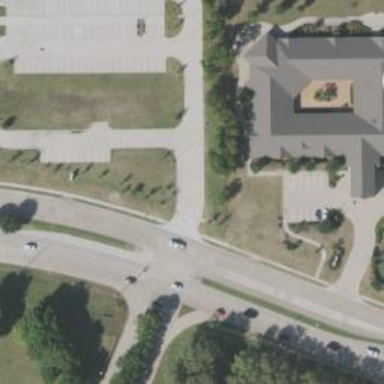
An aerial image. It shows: Unmarked crossing on footway.